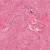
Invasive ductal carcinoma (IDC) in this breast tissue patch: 0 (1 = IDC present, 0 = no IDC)